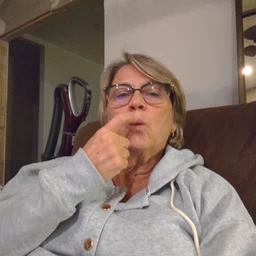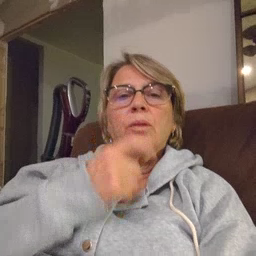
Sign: tooth